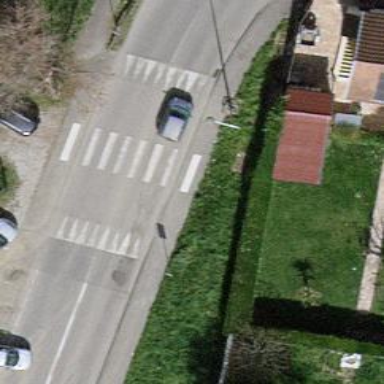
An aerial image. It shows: Tertiary road with asphalt surface and traffic calming table.